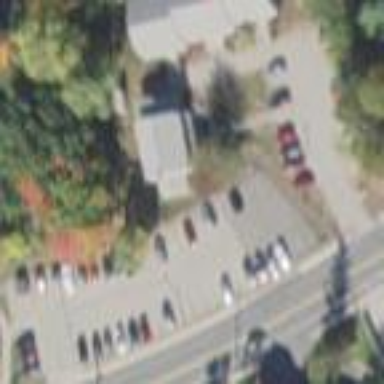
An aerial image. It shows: Parking area.